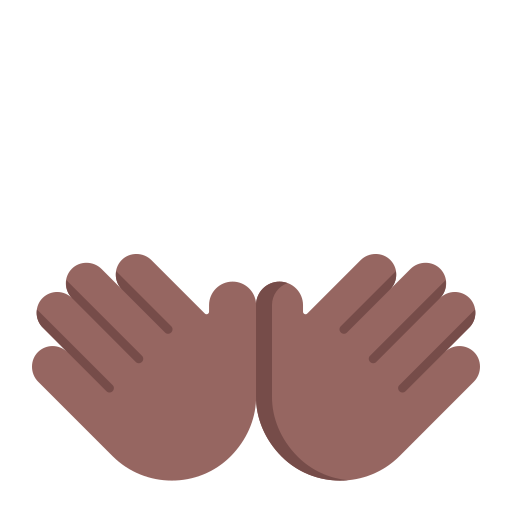
open hands flat  dark